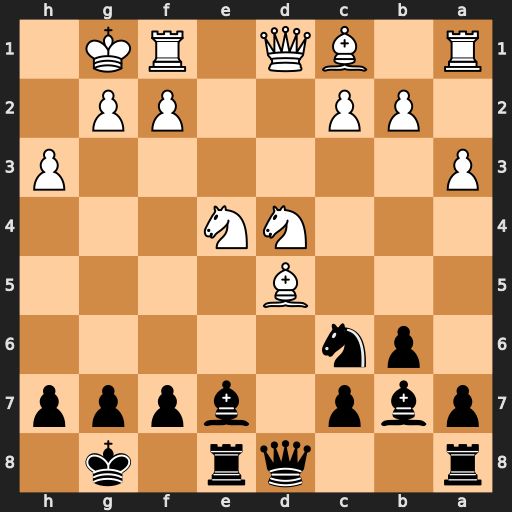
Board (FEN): r2qr1k1/pbp1bppp/1pn5/3B4/3NN3/P6P/1PP2PP1/R1BQ1RK1
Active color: b
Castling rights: -
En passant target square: -
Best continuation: Qxd5 Nxc6 Qxc6